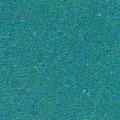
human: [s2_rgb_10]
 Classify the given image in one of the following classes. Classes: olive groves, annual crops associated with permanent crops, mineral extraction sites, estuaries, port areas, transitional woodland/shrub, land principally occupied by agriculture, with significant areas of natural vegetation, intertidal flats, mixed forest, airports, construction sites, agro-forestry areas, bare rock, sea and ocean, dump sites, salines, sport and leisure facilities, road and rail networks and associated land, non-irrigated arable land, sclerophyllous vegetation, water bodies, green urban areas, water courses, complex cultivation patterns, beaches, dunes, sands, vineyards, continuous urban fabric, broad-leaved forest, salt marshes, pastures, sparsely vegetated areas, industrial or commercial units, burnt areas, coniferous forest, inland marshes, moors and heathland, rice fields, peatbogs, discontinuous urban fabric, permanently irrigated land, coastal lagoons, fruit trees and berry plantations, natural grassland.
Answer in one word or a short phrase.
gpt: sea and ocean